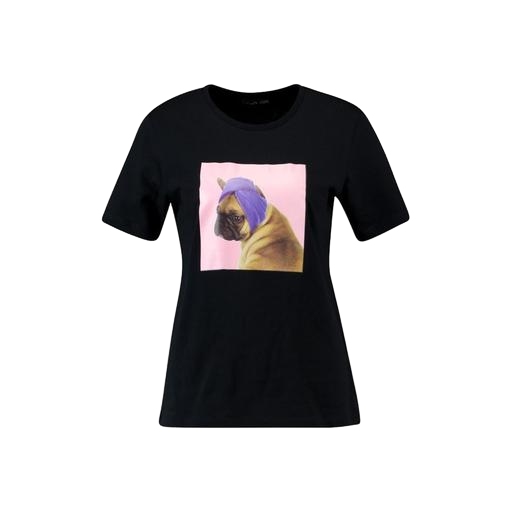
black iris graphic t-shirt only macy, black bisou t-shirt, black plus size printed t-shirt only macy, white background